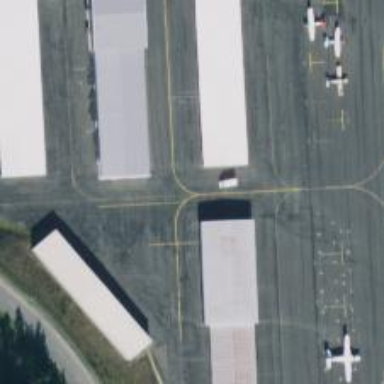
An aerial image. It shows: View of taxiway at the airport.